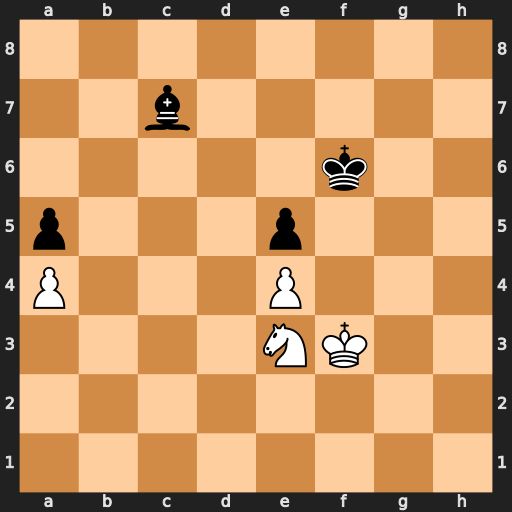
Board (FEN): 8/2b5/5k2/p3p3/P3P3/4NK2/8/8
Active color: w
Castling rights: -
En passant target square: -
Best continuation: Nd5+ Ke6 Nxc7+